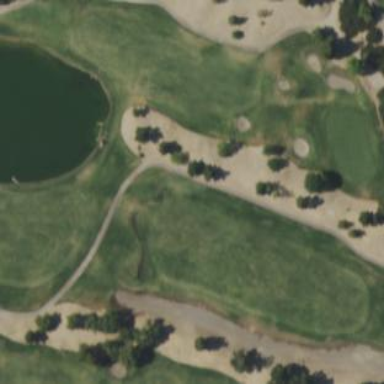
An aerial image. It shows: Golf fairway surrounded by grass.